Question: I have this two tables (see pics below) mapped as follow:

'''
class Brand
{
...
/**
* @var Company
*
* @ORM\ManyToOne(targetEntity="Company")
* @ORM\JoinColumn(name="companies_id", referencedColumnName="id")
*/
protected $company;
}
class Company
{
...
}
'''
I have two admin classes: 'CompanyAdmin' and 'BrandAdmin'. I need to add support for add a new brand - create a new brand not link a existent one - from company admin but I have not idea in how to achieve this. The idea is:
- -
I was reading <URL> but section is not ready yet. Can any help me to get this done? I am stucked
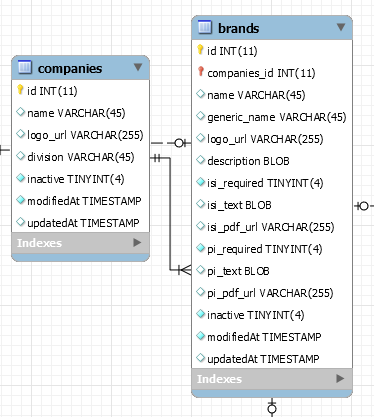
Answer: I didn't fully understand your request, but from what I understood :
'''
class BrandAdmin extends Admin
{
protected function configureFormFields(FormMapper $formMapper)
{
$formMapper->add('company', 'sonata_type_model_list', array(
'by_reference' => false
));
}
}
'''
Documentation: <URL>
'''
class CompanyAdmin extends Admin
{
protected function configureFormFields(FormMapper $formMapper)
{
$formMapper->add('brands', 'sonata_type_collection',
array(
'label' => false,
'by_reference' => false
),
array(
'edit' => 'inline',
'inline' => 'table'
)
);
}
}
'''
The fields displayed to create a new brand will be based on the configureFormFields of BrandAdmin.
Documentation : <URL>